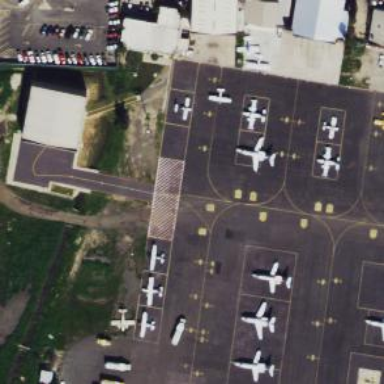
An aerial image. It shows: View of taxiway at the airport.